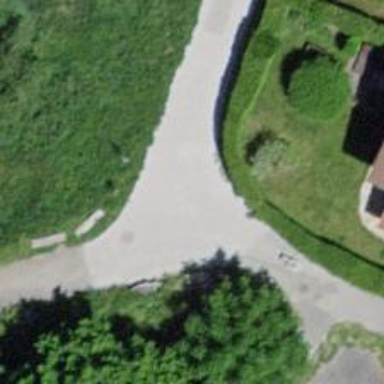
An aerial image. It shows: Cycleway with fine gravel surface.